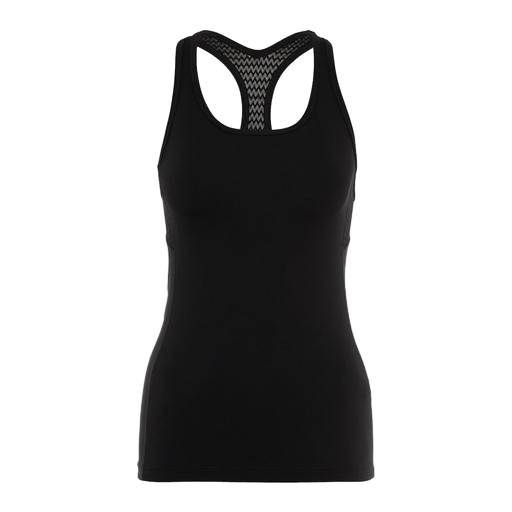
black mesh racerback tank, black performance essentials tank, racerback tank, white background